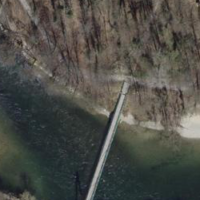
EUNIS habitat code: 15
Species observed at this site:
Certhia brachydactyla
Poecile palustris
Corvus corone
Larus michahellis
Cyanistes caeruleus
Parus major
Erithacus rubecula
Mergus merganser
Streptopelia decaocto
Milvus milvus
Pica pica
Sitta europaea
Fringilla coelebs